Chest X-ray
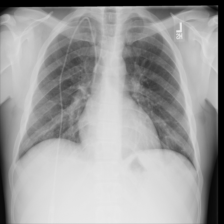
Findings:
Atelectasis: negative
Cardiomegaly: negative
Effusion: negative
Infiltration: negative
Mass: negative
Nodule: negative
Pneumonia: negative
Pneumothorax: negative
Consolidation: negative
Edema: negative
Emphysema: negative
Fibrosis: negative
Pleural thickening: negative
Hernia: negative